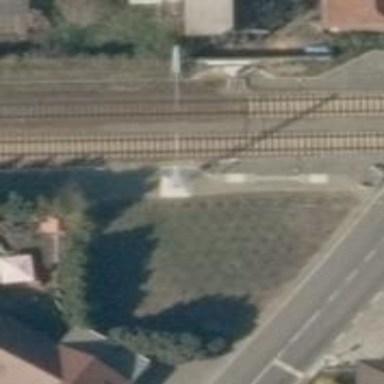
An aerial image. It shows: Railway milestone with catenary mast.